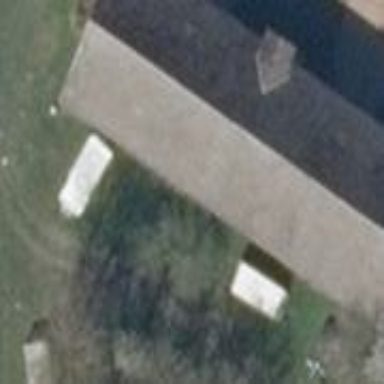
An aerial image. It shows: Shed building with gabled roof shape.